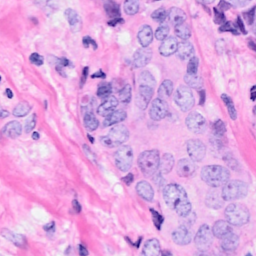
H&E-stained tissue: Breast